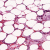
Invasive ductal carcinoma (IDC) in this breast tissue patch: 0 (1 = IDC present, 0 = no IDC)